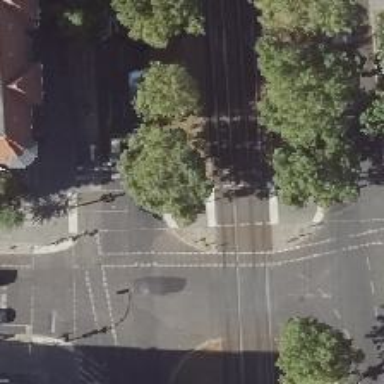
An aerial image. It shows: Road crossing with traffic signals.